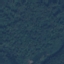
Label: Forest